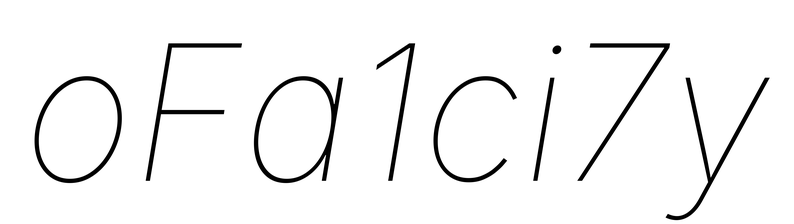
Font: Inter-Italic_Thin_Italic